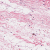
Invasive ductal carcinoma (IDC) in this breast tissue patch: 0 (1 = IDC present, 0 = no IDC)